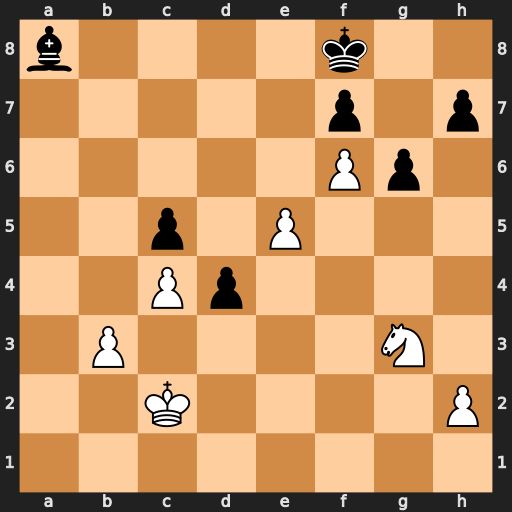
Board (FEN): b4k2/5p1p/5Pp1/2p1P3/2Pp4/1P4N1/2K4P/8
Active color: w
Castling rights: -
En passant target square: -
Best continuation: Kd3 Ke8 Ne4 Bxe4+ Kxe4 Kd7 b4 Ke6 b5